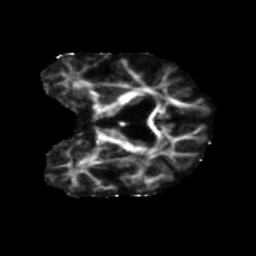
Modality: FA
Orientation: coronal
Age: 66
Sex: female
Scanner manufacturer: siemens
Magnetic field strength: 3 T
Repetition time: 5.47 s
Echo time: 0.0854 s